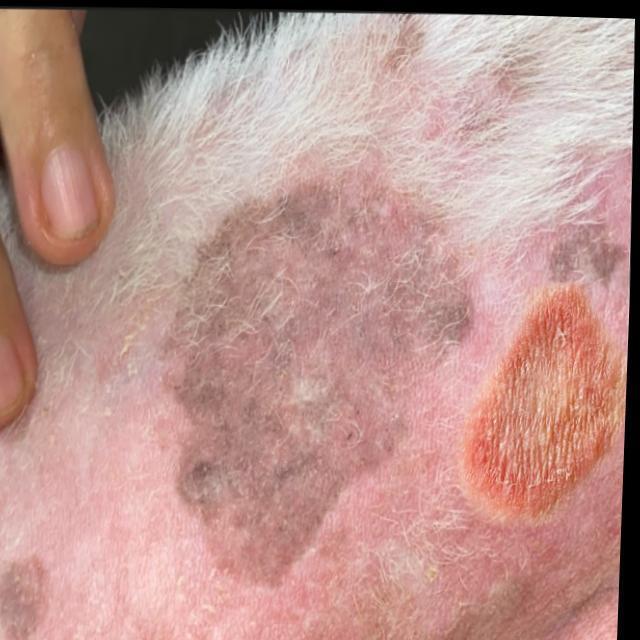
Canine ringworm (Dermatophytosis) — fungal infection caused by Microsporum or Trichophyton. Presents with circular alopecia, scaling, crusting, and broken hairs.